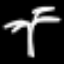
Label: palm tree